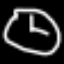
Label: clock